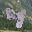
Label: 4